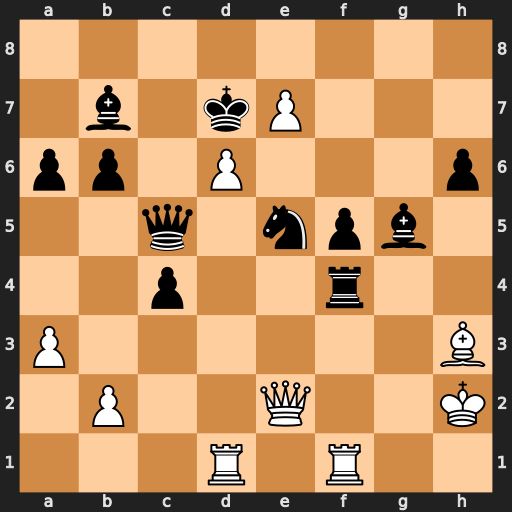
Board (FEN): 8/1b1kP3/pp1P3p/2q1npb1/2p2r2/P6B/1P2Q2K/3R1R2
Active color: w
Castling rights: -
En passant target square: -
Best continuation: Bxf5+ Rxf5 Rxf5